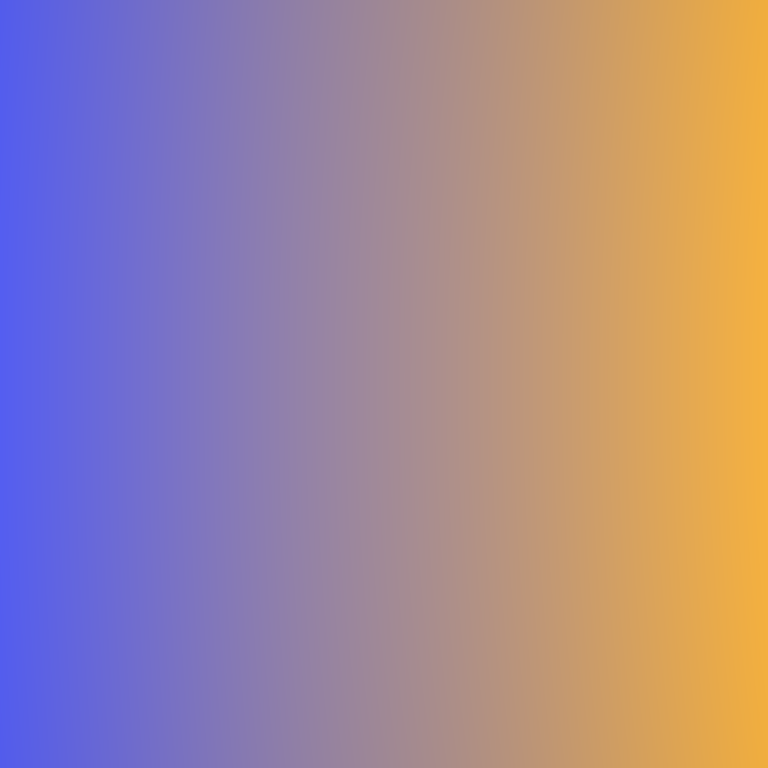
Abstract light effect, smooth gradient from deep blue to warm yellow, calm atmosphere, soft glow, no room, no furniture, no objects.